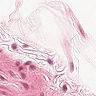
Metastatic tissue present: no